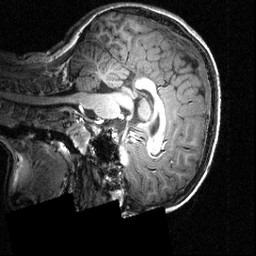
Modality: T1w
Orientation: sagittal
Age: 12
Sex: female
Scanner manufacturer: siemens
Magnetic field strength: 3.951 T
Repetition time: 1.5 s
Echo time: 0.00335 s